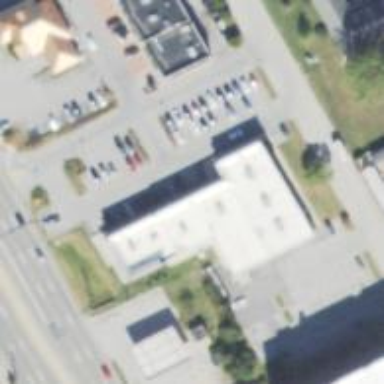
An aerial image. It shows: Fitness centre on leisure land.